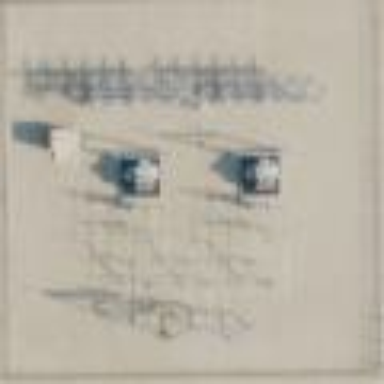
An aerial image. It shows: Industrial power substation enclosed by fence.